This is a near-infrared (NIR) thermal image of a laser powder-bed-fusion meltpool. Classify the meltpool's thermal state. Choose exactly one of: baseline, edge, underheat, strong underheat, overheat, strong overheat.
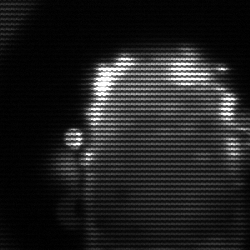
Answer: baseline